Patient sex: F
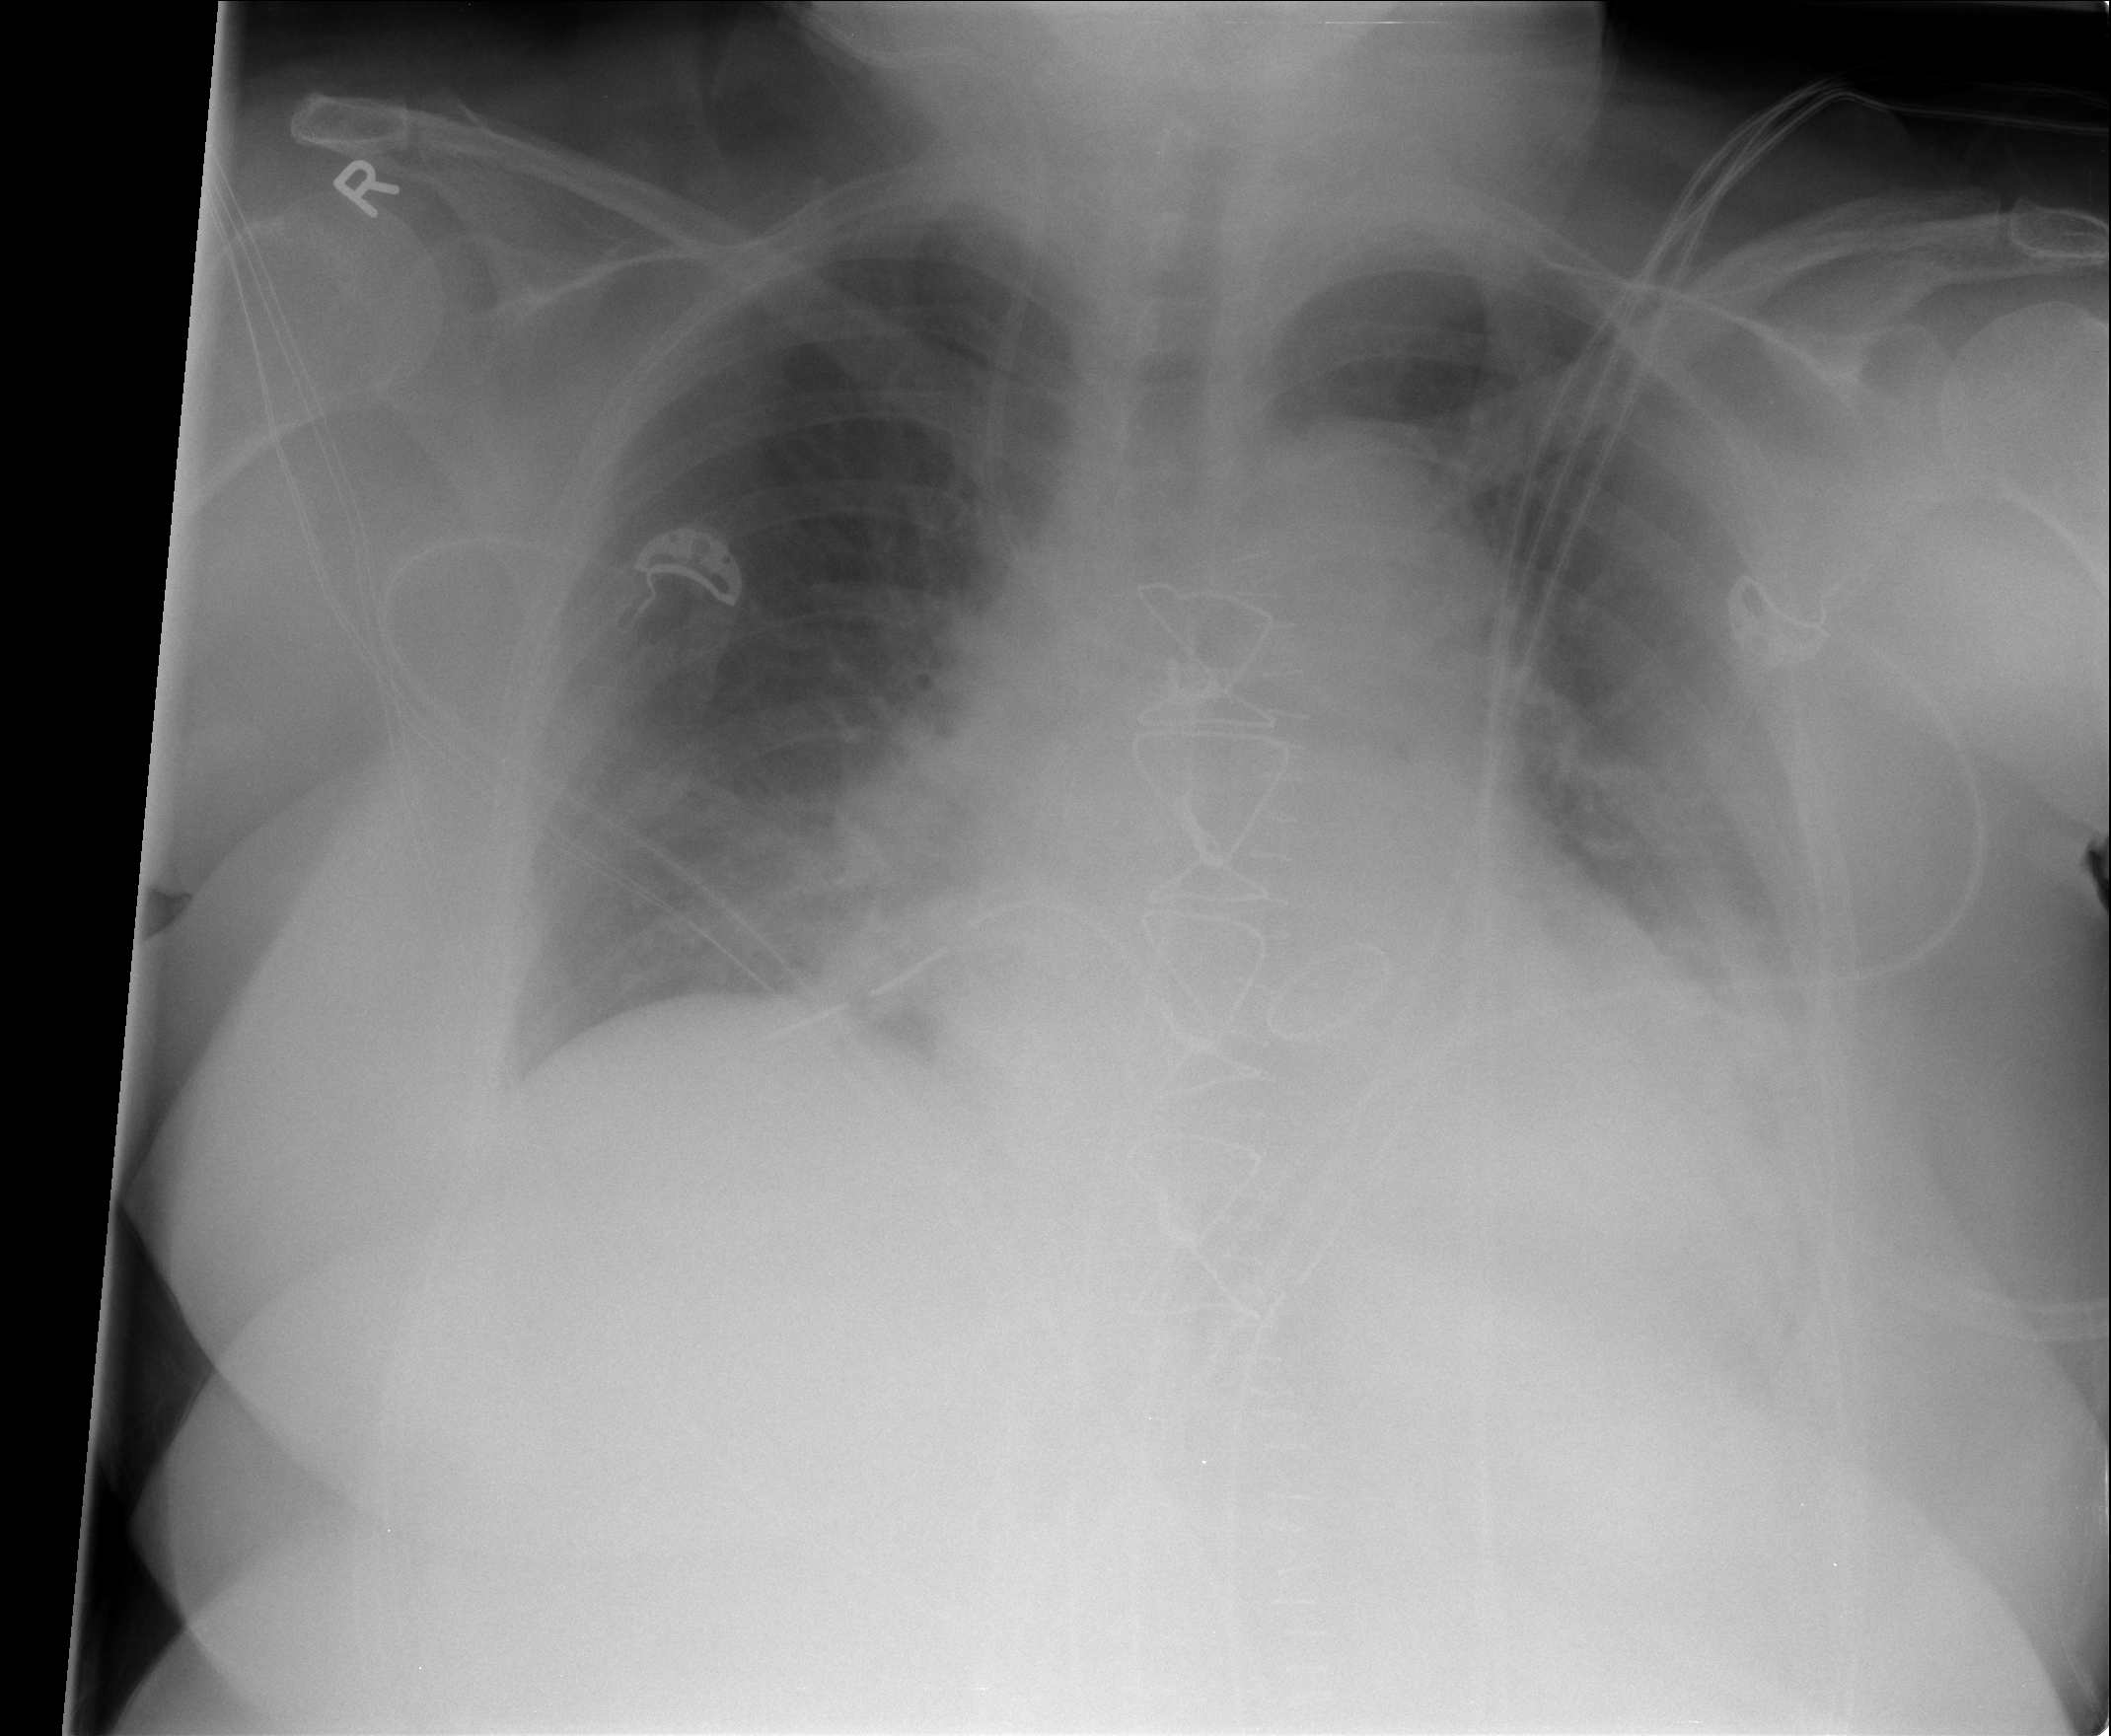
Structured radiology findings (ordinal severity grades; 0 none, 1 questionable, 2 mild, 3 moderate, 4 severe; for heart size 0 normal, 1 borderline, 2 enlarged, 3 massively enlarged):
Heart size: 0
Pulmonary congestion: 2
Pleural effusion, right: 0
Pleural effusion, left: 2
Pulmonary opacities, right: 0
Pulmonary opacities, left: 0
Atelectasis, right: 0
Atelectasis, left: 2